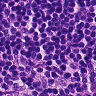
Metastatic tissue present: yes